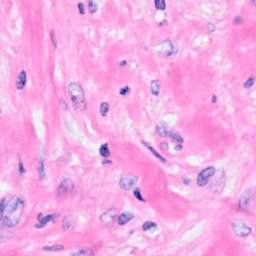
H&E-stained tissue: Breast